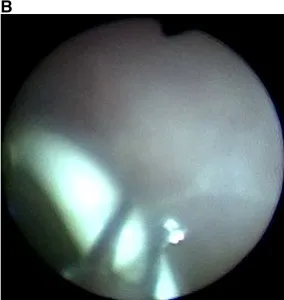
Operative images. (B) An endoscopic grasping forceps was inserted through the 4.2 Fr channel and grasped the shunt.
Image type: endoscopy (arthroscopy)